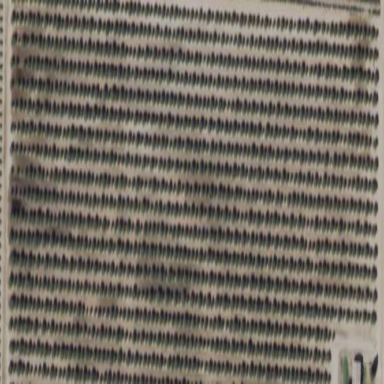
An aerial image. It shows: Vineyard growing grapes.